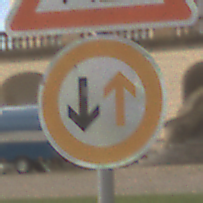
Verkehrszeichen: VorrangDesGegenverkehrs
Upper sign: Arbeitsstelle
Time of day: MorningAfternoon
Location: Outdoor (Suburban)
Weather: Overcast
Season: NotSpecified
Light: Natural